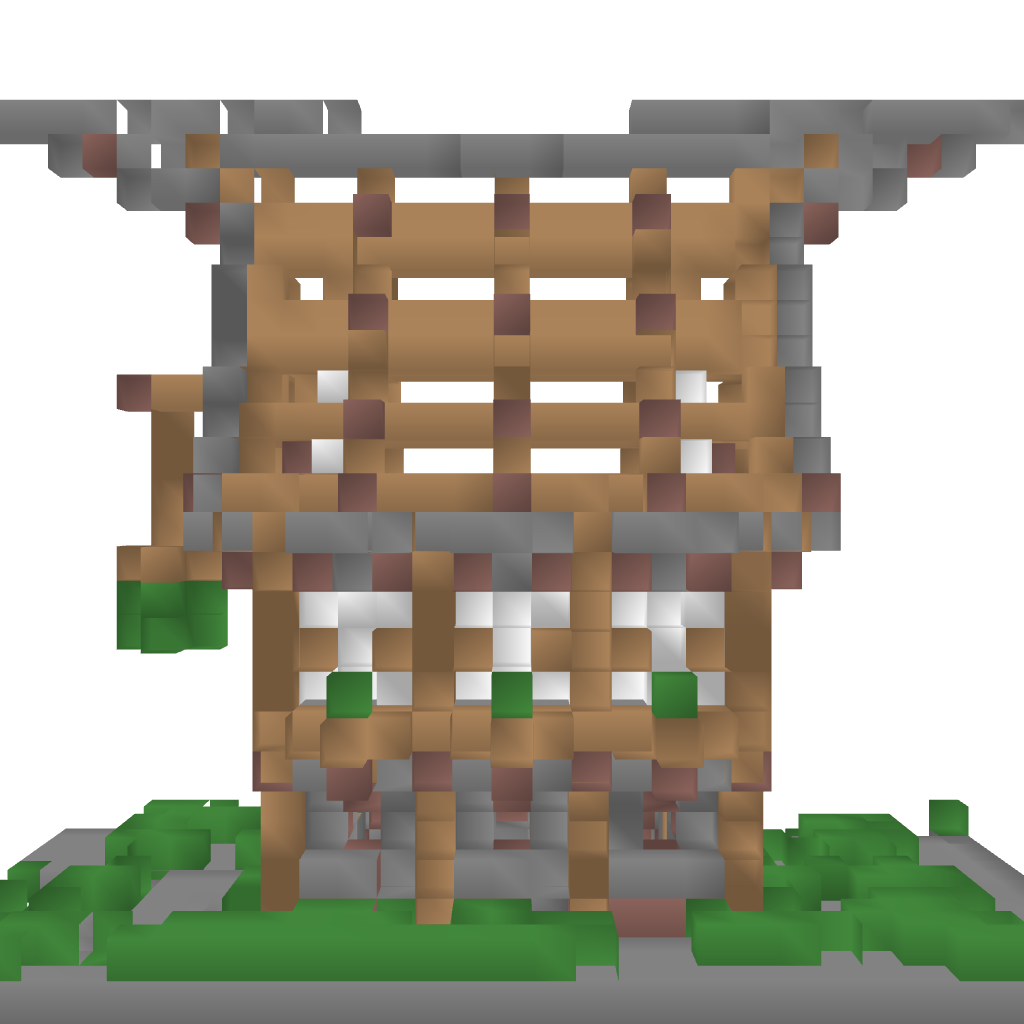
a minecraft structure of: Nordic Medieval house bad low quality